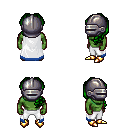
a pixel art fantasy rpg character, male body template, orc, green skin, white trimmed cape, white pants, green princess hairstyle, metal helm, gold boots, four views (front, back, left, right), 2x2 character sprite sheet, small pixel art, hard edges, no anti-aliasing